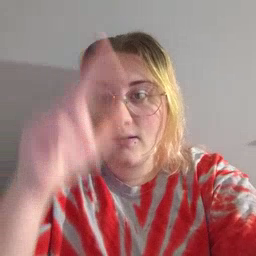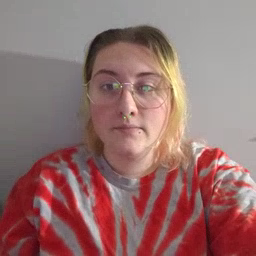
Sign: hen